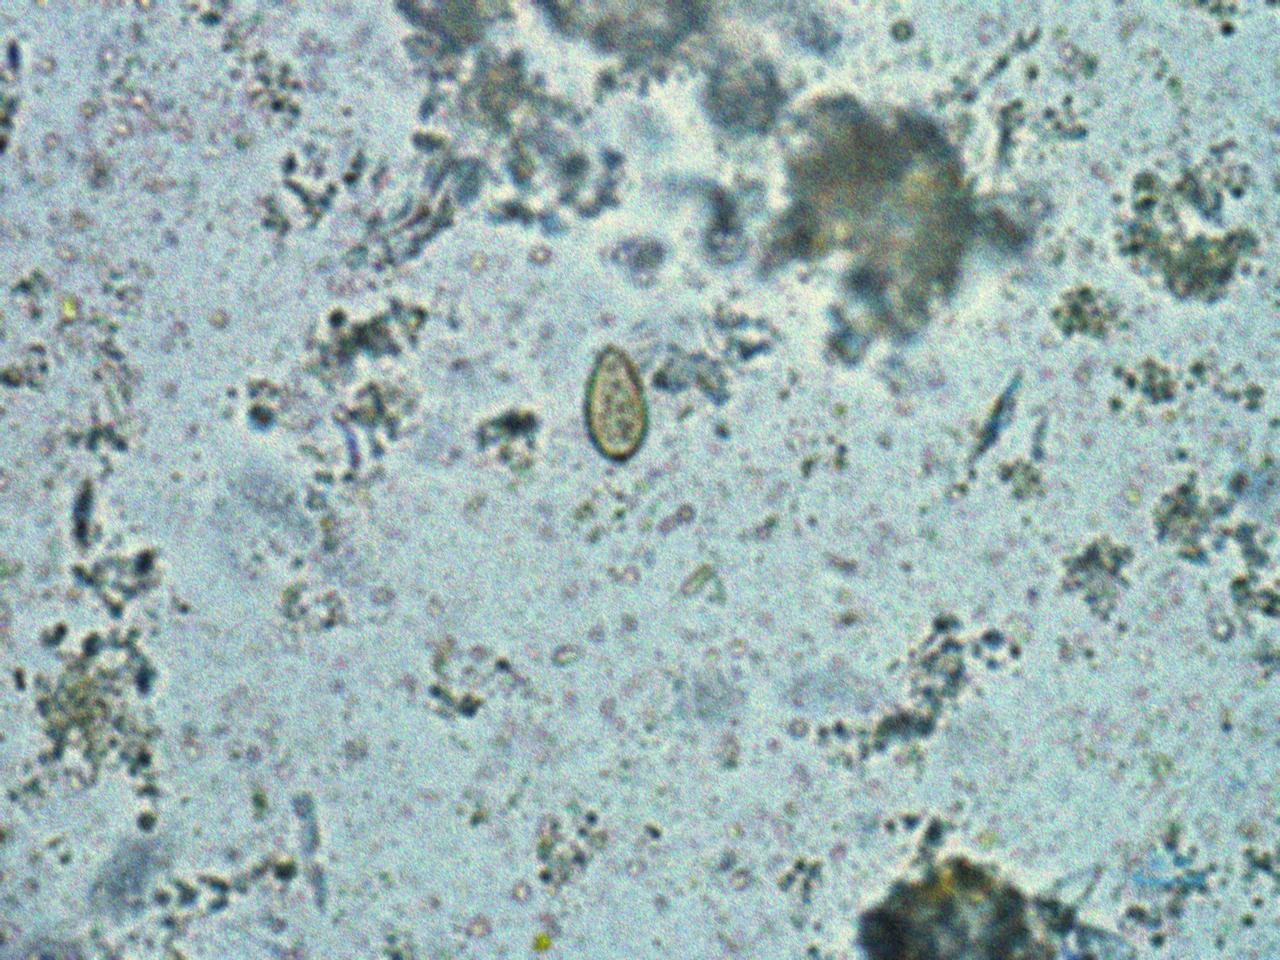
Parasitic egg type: Opisthorchis viverrine